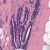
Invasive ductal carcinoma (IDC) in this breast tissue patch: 0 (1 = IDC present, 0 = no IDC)